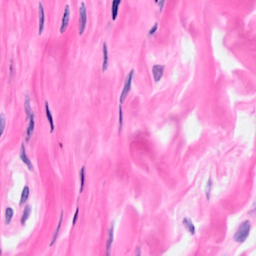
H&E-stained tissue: Breast